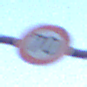
Verkehrszeichen: Geschwindigkeit70
Umgebung: Outdoor, Urban
Tageszeit: SunriseSunset
Wetter: Clear
Licht: Natural
Jahreszeit: NotSpecified
Kontrast: LowContrast